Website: ulta-beauty
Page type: billing-address
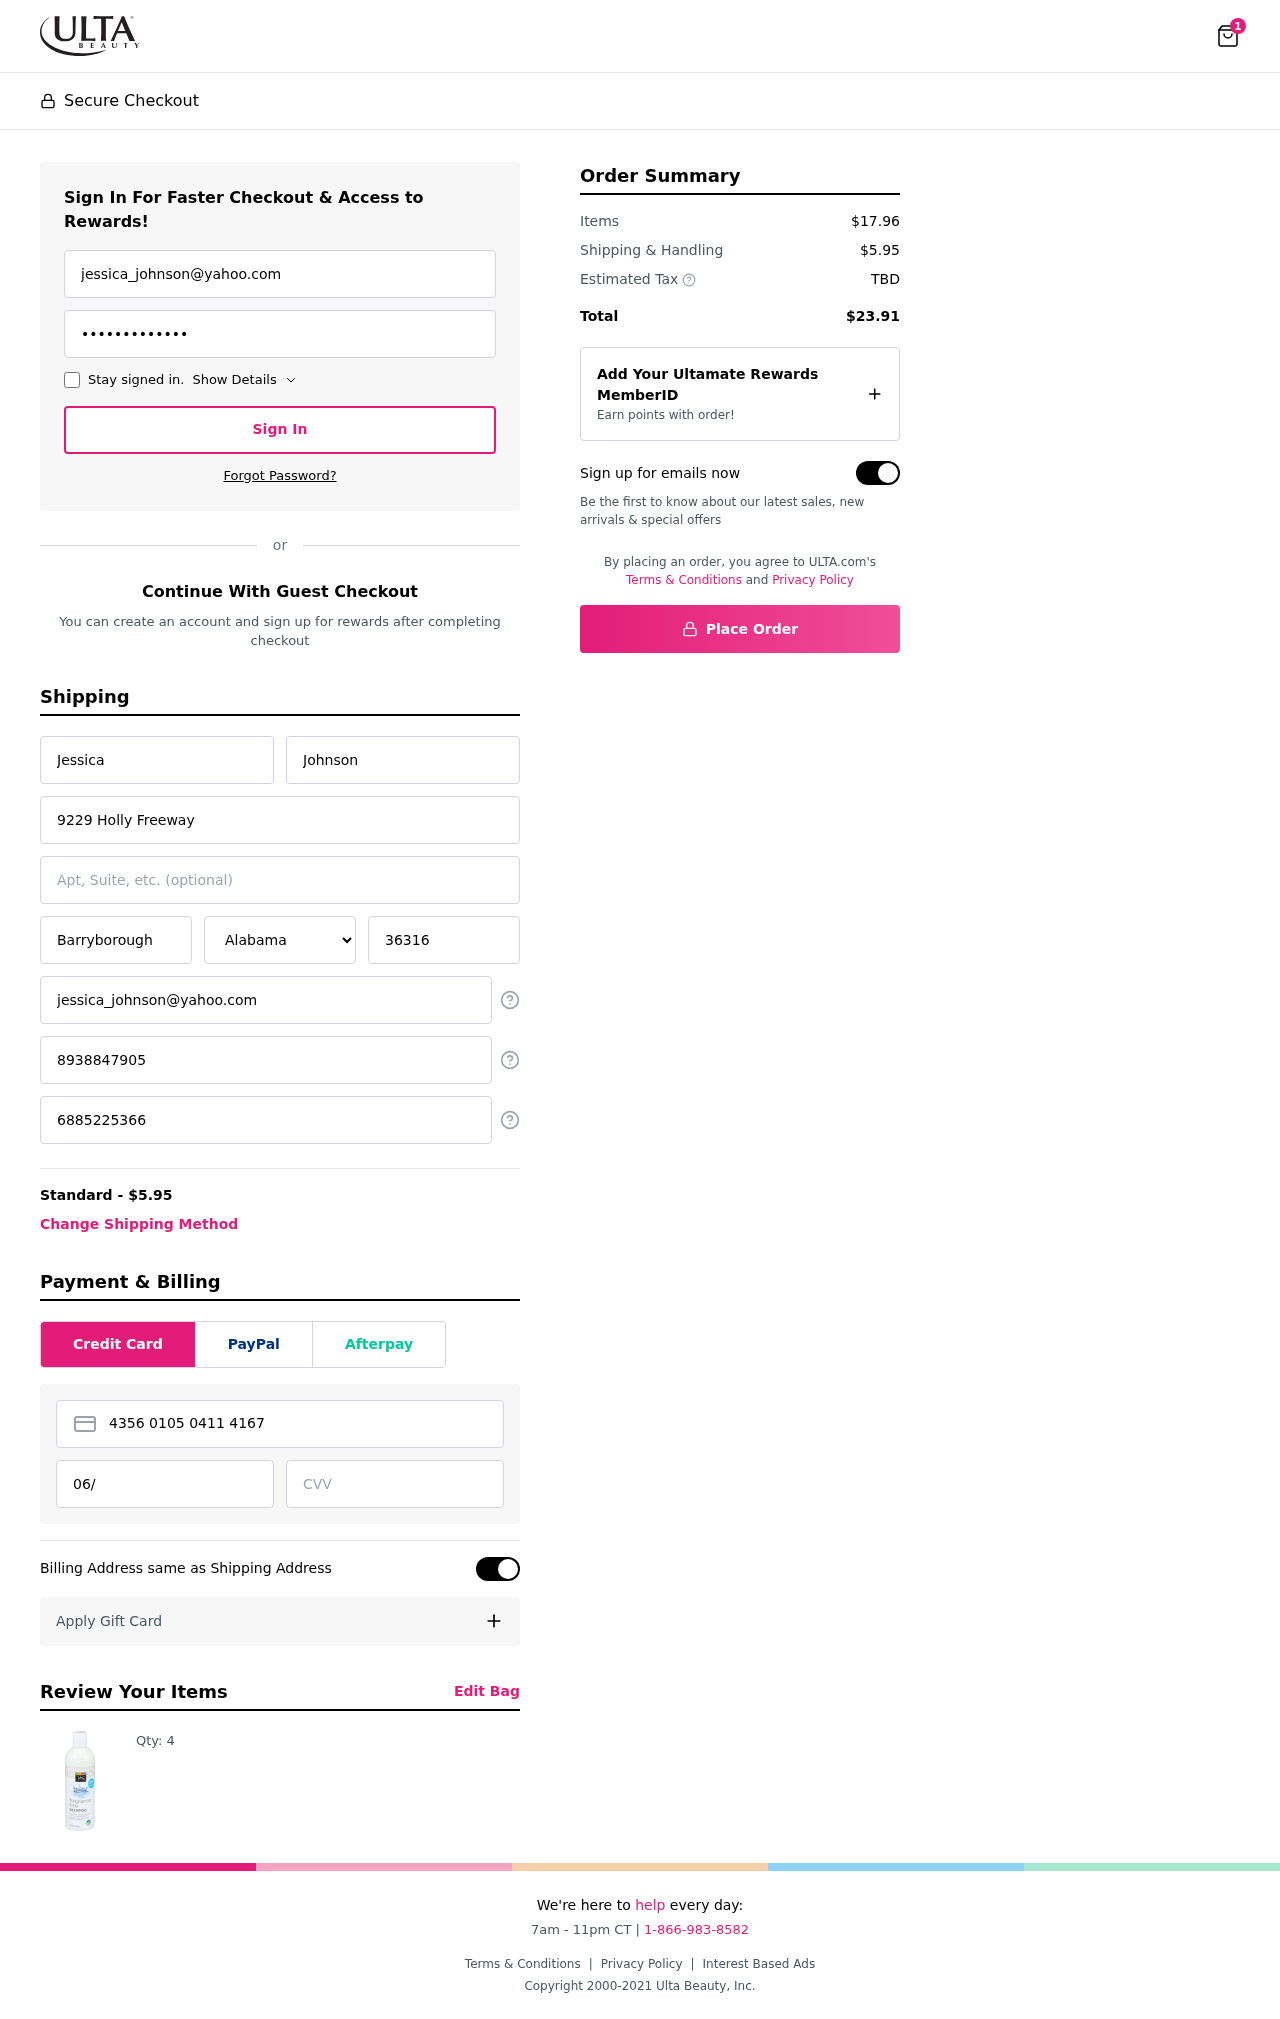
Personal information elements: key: PII_STATE
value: Alabama
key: PII_EMAIL
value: jessica_johnson@yahoo.com
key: PII_FIRSTNAME
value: Jessica
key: PII_LASTNAME
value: Johnson
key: PII_STREET
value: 9229 Holly Freeway
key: PII_CITY
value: Barryborough
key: PII_POSTCODE
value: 36316
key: PII_PHONE
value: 8938847905
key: PII_ALT_PHONE
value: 6885225366
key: PII_CARD_NUMBER
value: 4356 0105 0411 4167
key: PII_CARD_EXPIRY
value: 06/28
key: PII_CARD_CVV
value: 452
Product elements: key: PRODUCT1_QUANTITY
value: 4
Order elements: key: ORDER_NUM_ITEMS
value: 1
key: ORDER_SHIPPING_COST
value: $5.95
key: ORDER_SUBTOTAL
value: $17.96
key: ORDER_TOTAL
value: $23.91